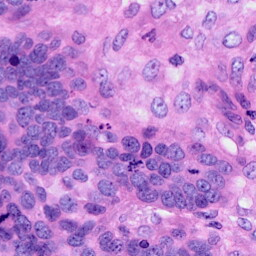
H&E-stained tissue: Ovarian